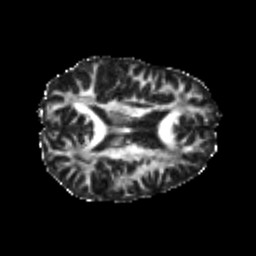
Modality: FA
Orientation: axial
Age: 25
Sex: female
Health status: healthy
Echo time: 0.074 s